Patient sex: M
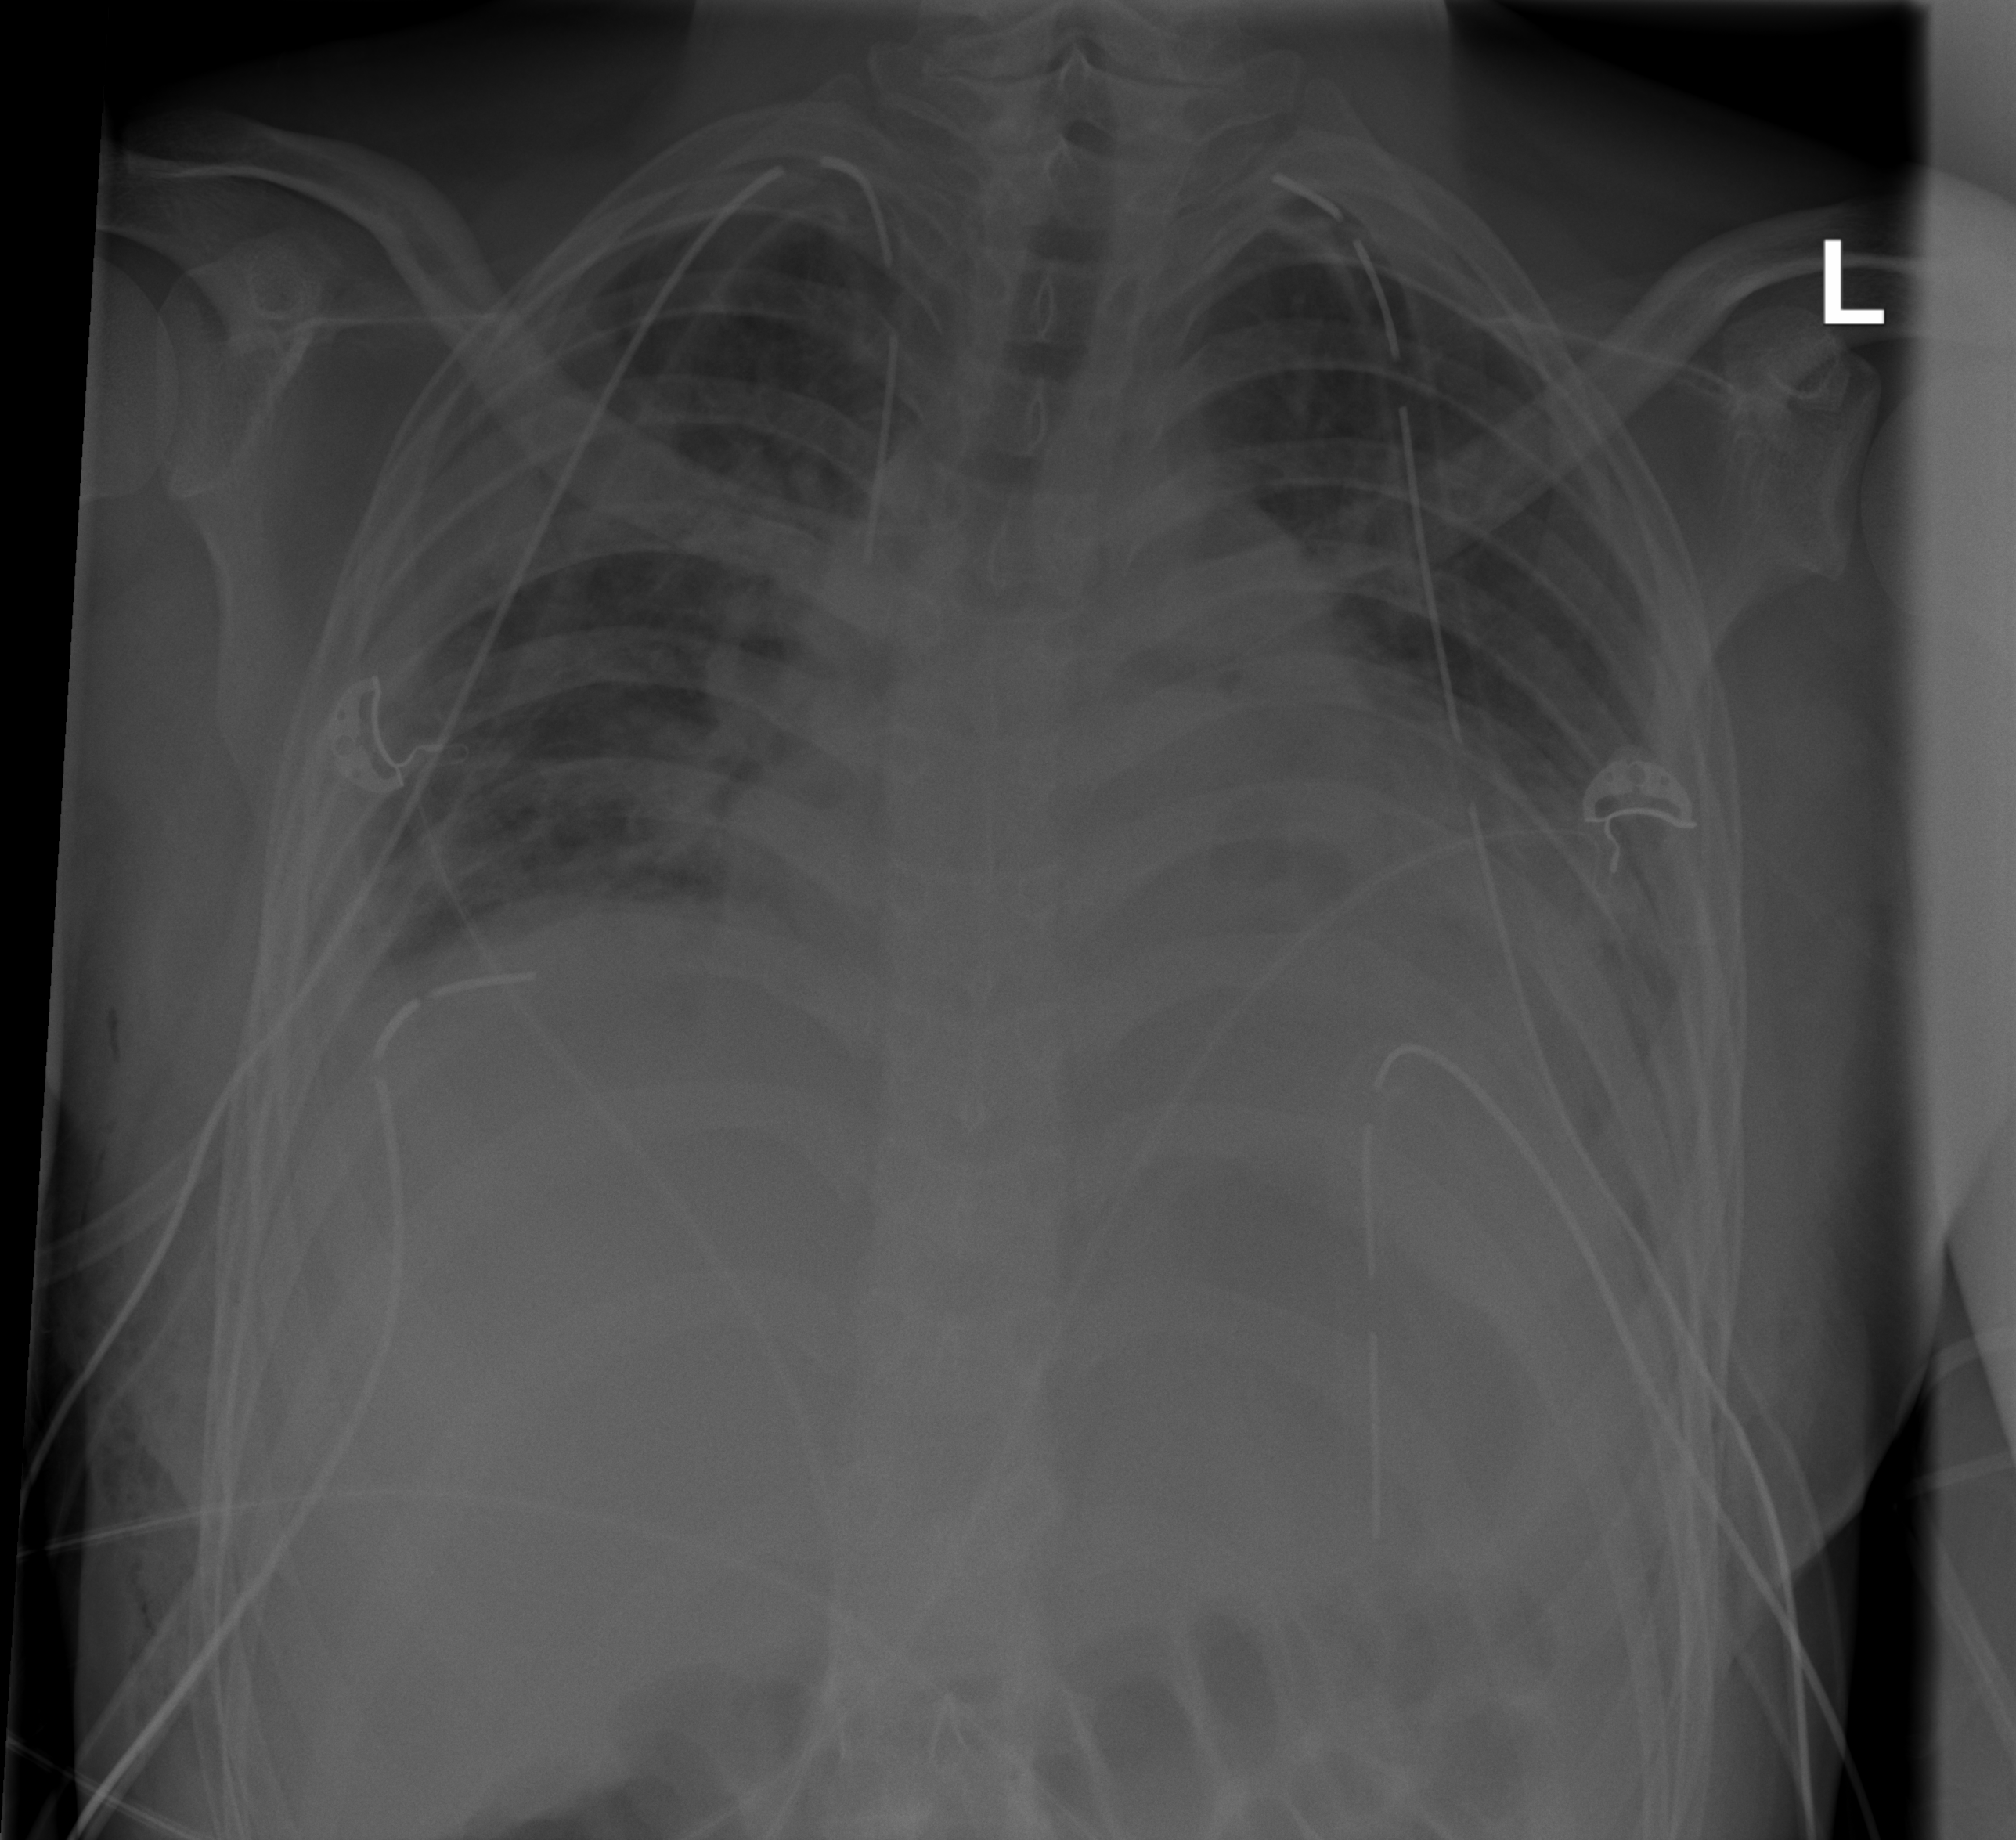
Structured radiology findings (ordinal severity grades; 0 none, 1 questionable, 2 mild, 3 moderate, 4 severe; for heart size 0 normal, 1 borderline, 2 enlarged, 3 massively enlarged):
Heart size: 2
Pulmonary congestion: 2
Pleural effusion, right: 2
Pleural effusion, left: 2
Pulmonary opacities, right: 2
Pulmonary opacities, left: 2
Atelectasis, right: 2
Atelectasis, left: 2